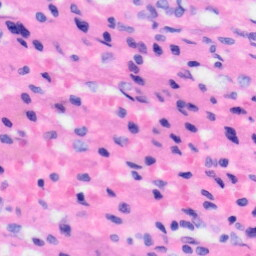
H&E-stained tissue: Liver